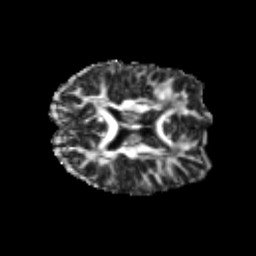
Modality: FA
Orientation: axial
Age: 24
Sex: male
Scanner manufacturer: siemens
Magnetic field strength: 3 T
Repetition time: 3.5 s
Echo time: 0.113 s